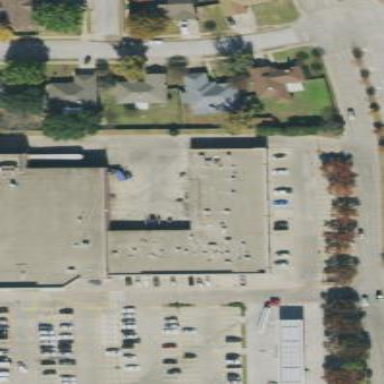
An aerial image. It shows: Retail building.